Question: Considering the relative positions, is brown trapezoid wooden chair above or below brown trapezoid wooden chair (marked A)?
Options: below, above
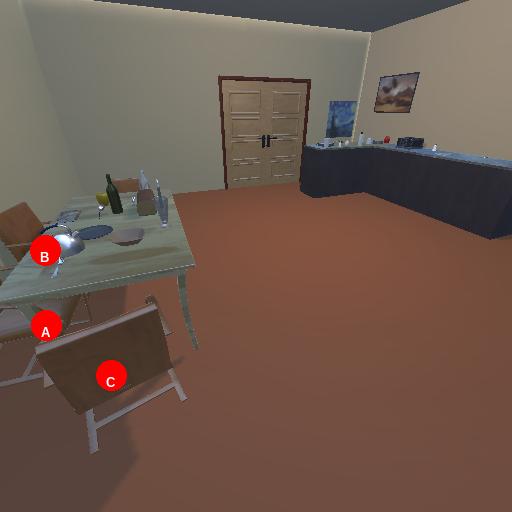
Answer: below